Interaction volume radius: 5 \u00c5
Interaction volume height: 25 \u00c5
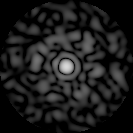
Disorder parameter: 0.8158